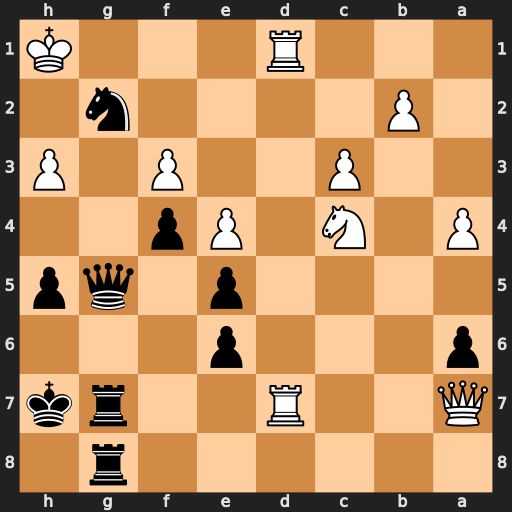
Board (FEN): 6r1/Q2R2rk/p3p3/4p1qp/P1N1Pp2/2P2P1P/1P4n1/3R3K
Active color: b
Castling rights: -
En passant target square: -
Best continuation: Ne3 Rxg7+ Rxg7